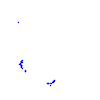
Particle: proton